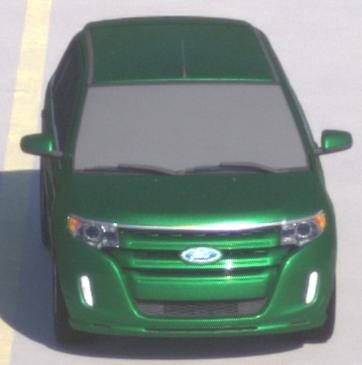
Make: Ford
Model: Edge
Detailed model: Gen. 1 Facelift
Model produced from: 2010
Model produced until: 2015
Doors: 5
Color: green
Road condition: dry road
Daytime: morning or afternoon
Contrast: high contrast